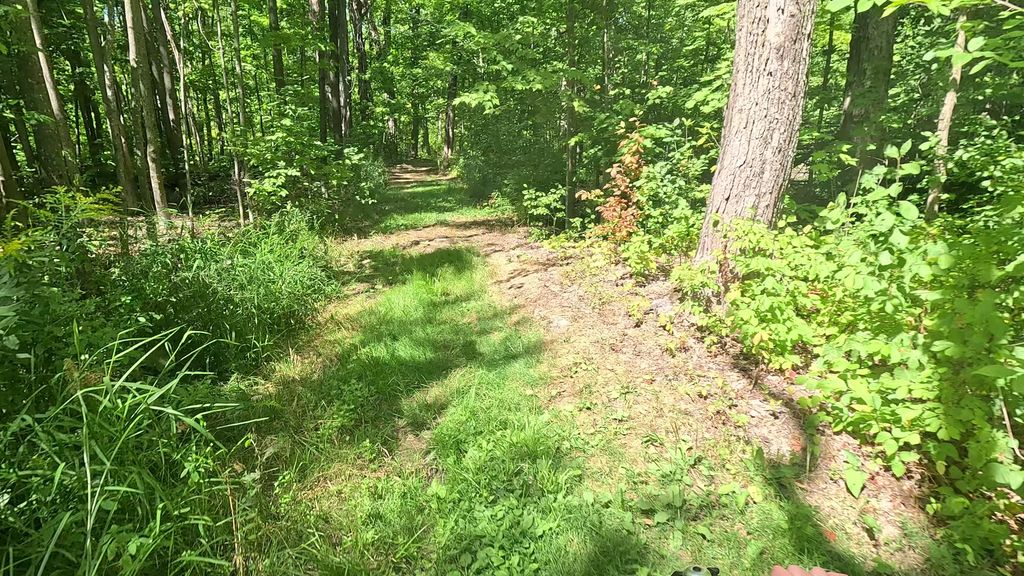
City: ottawa-gatineau